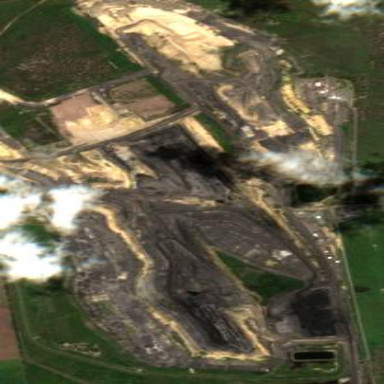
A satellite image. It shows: Industrial area used for mining operations.